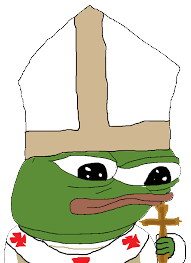
Label: 5_Pepe